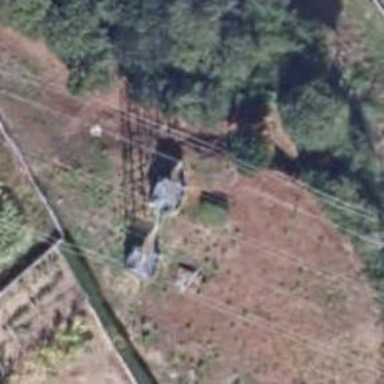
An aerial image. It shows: Power line in the image.